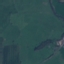
Land use / land cover class: Pasture